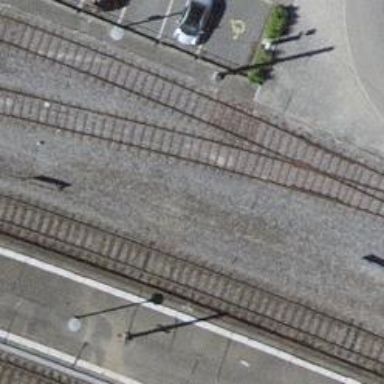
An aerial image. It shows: Single-track spur railway line.